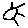
Label: sun